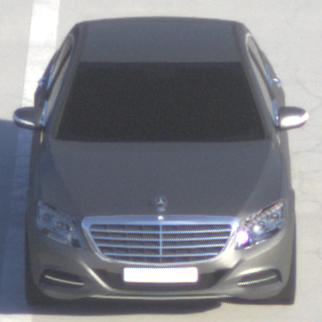
Make: Mercedes-Benz
Model: S 400 HYBRID
Detailed model: S-Class (222) Limousine
Model produced from: 2013/05
Model produced until: 2015/04
Doors: 4
Color: gray
Road condition: dry road
Daytime: morning or afternoon
Contrast: high contrast